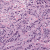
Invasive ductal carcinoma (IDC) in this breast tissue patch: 1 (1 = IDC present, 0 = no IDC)